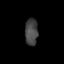
Tissue: skin
Cell type: Epithelial cells
Senescence score: 0.2692
Nuclear area (px): 340
Mean DAPI intensity: 68.885